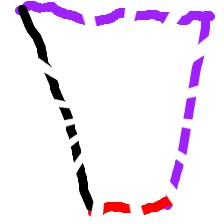
Shape: trapezoid